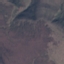
Land use / land cover class: HerbaceousVegetation